Chest X-ray. View position: AP
Patient age: 42
Patient sex: F
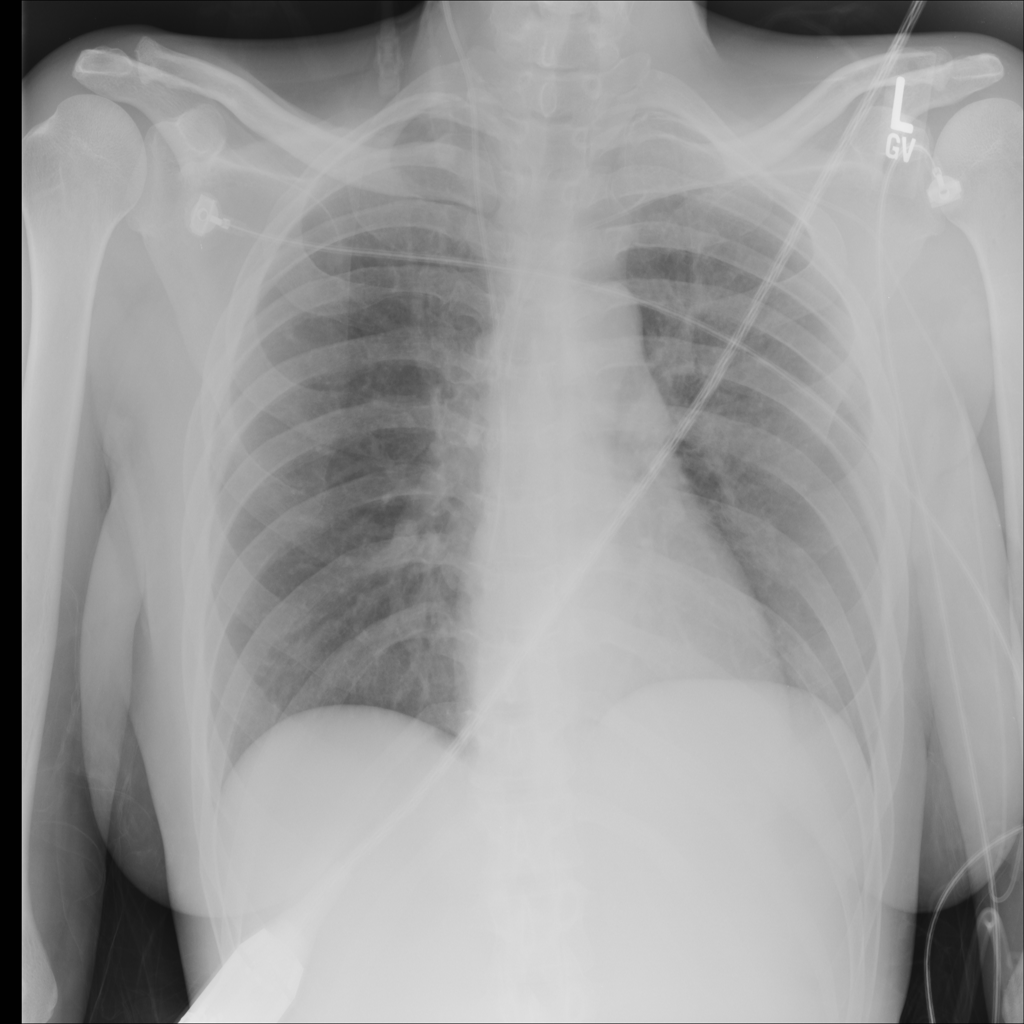
Finding: Pneumothorax